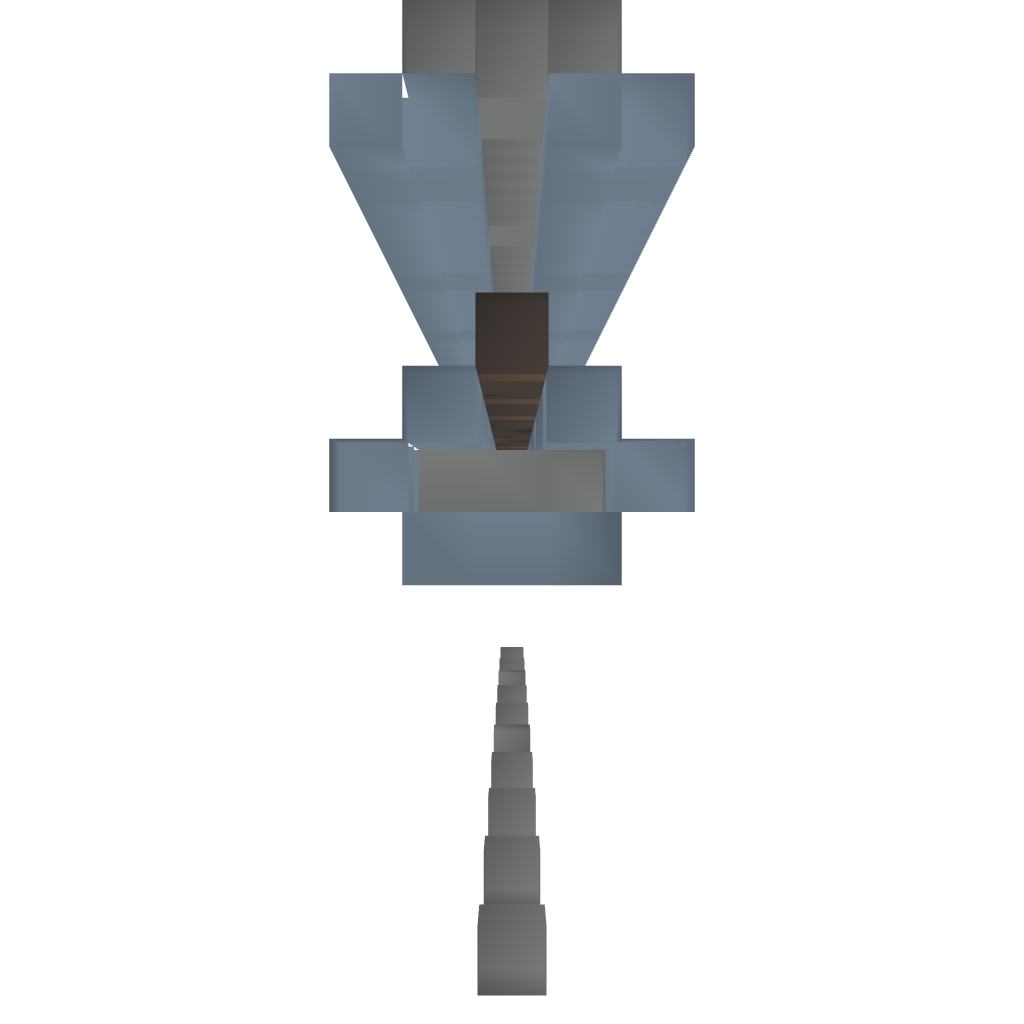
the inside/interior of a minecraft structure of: Advanced Minecart Bridge #1 Straight Rail